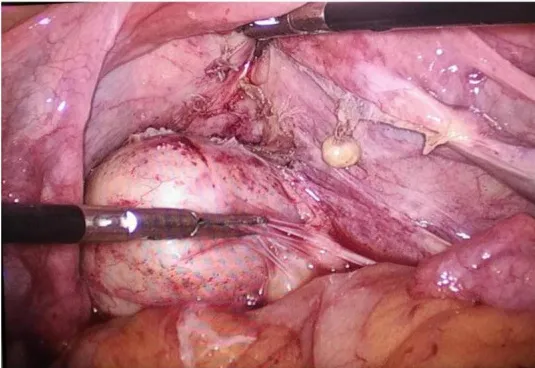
The teratoma was disconnected from the posterior uterine wall, right adnexa, and mesentery (B).
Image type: medical_photograph (other_medical_photograph)